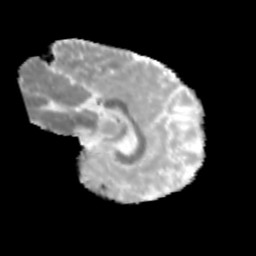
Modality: MD
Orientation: sagittal
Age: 10
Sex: male
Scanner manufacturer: siemens
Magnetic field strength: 3 T
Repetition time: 3.8 s
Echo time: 0.07 s